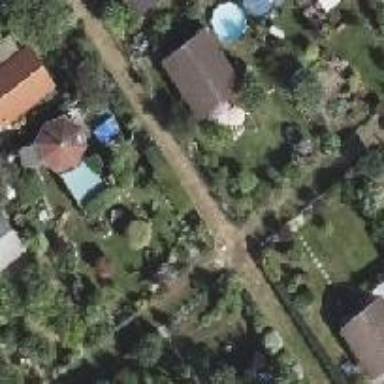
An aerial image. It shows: Plot in the allotments.